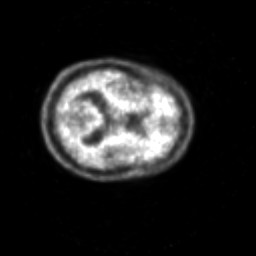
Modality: PET
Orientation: axial
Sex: male
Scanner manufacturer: siemens